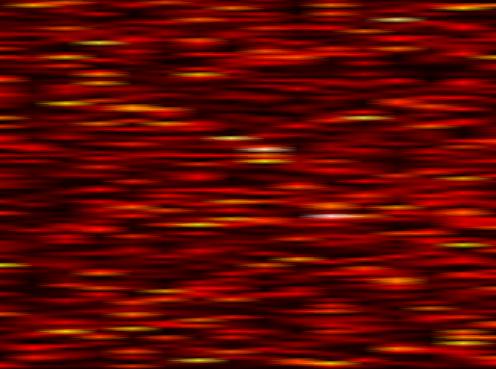
Label: UFMC